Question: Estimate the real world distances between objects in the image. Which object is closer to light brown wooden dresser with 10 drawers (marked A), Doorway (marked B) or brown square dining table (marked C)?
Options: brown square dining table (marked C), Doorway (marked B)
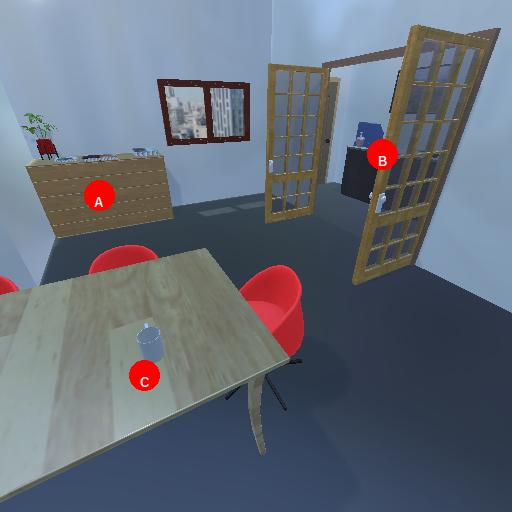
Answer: brown square dining table (marked C)